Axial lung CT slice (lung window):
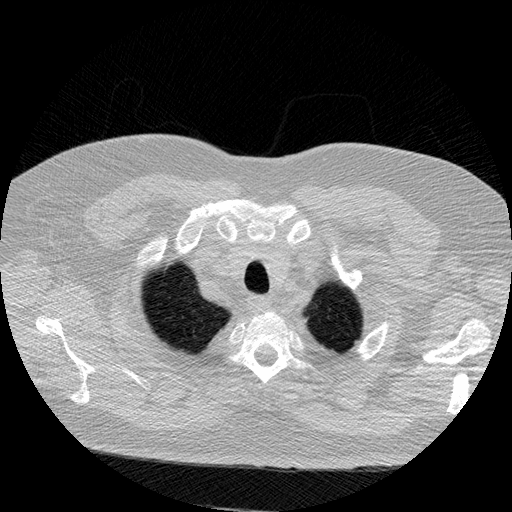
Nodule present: no